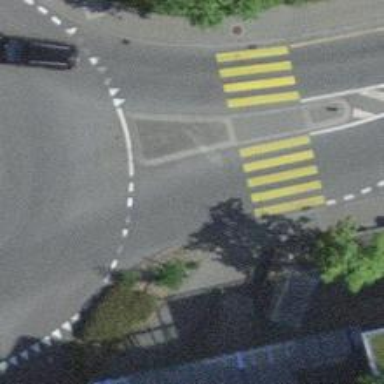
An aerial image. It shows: Road with "give way" sign.